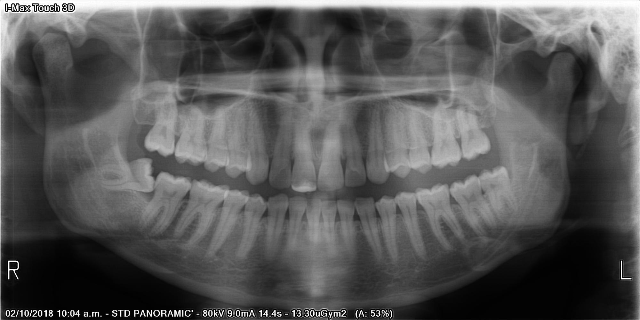
adult